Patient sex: F
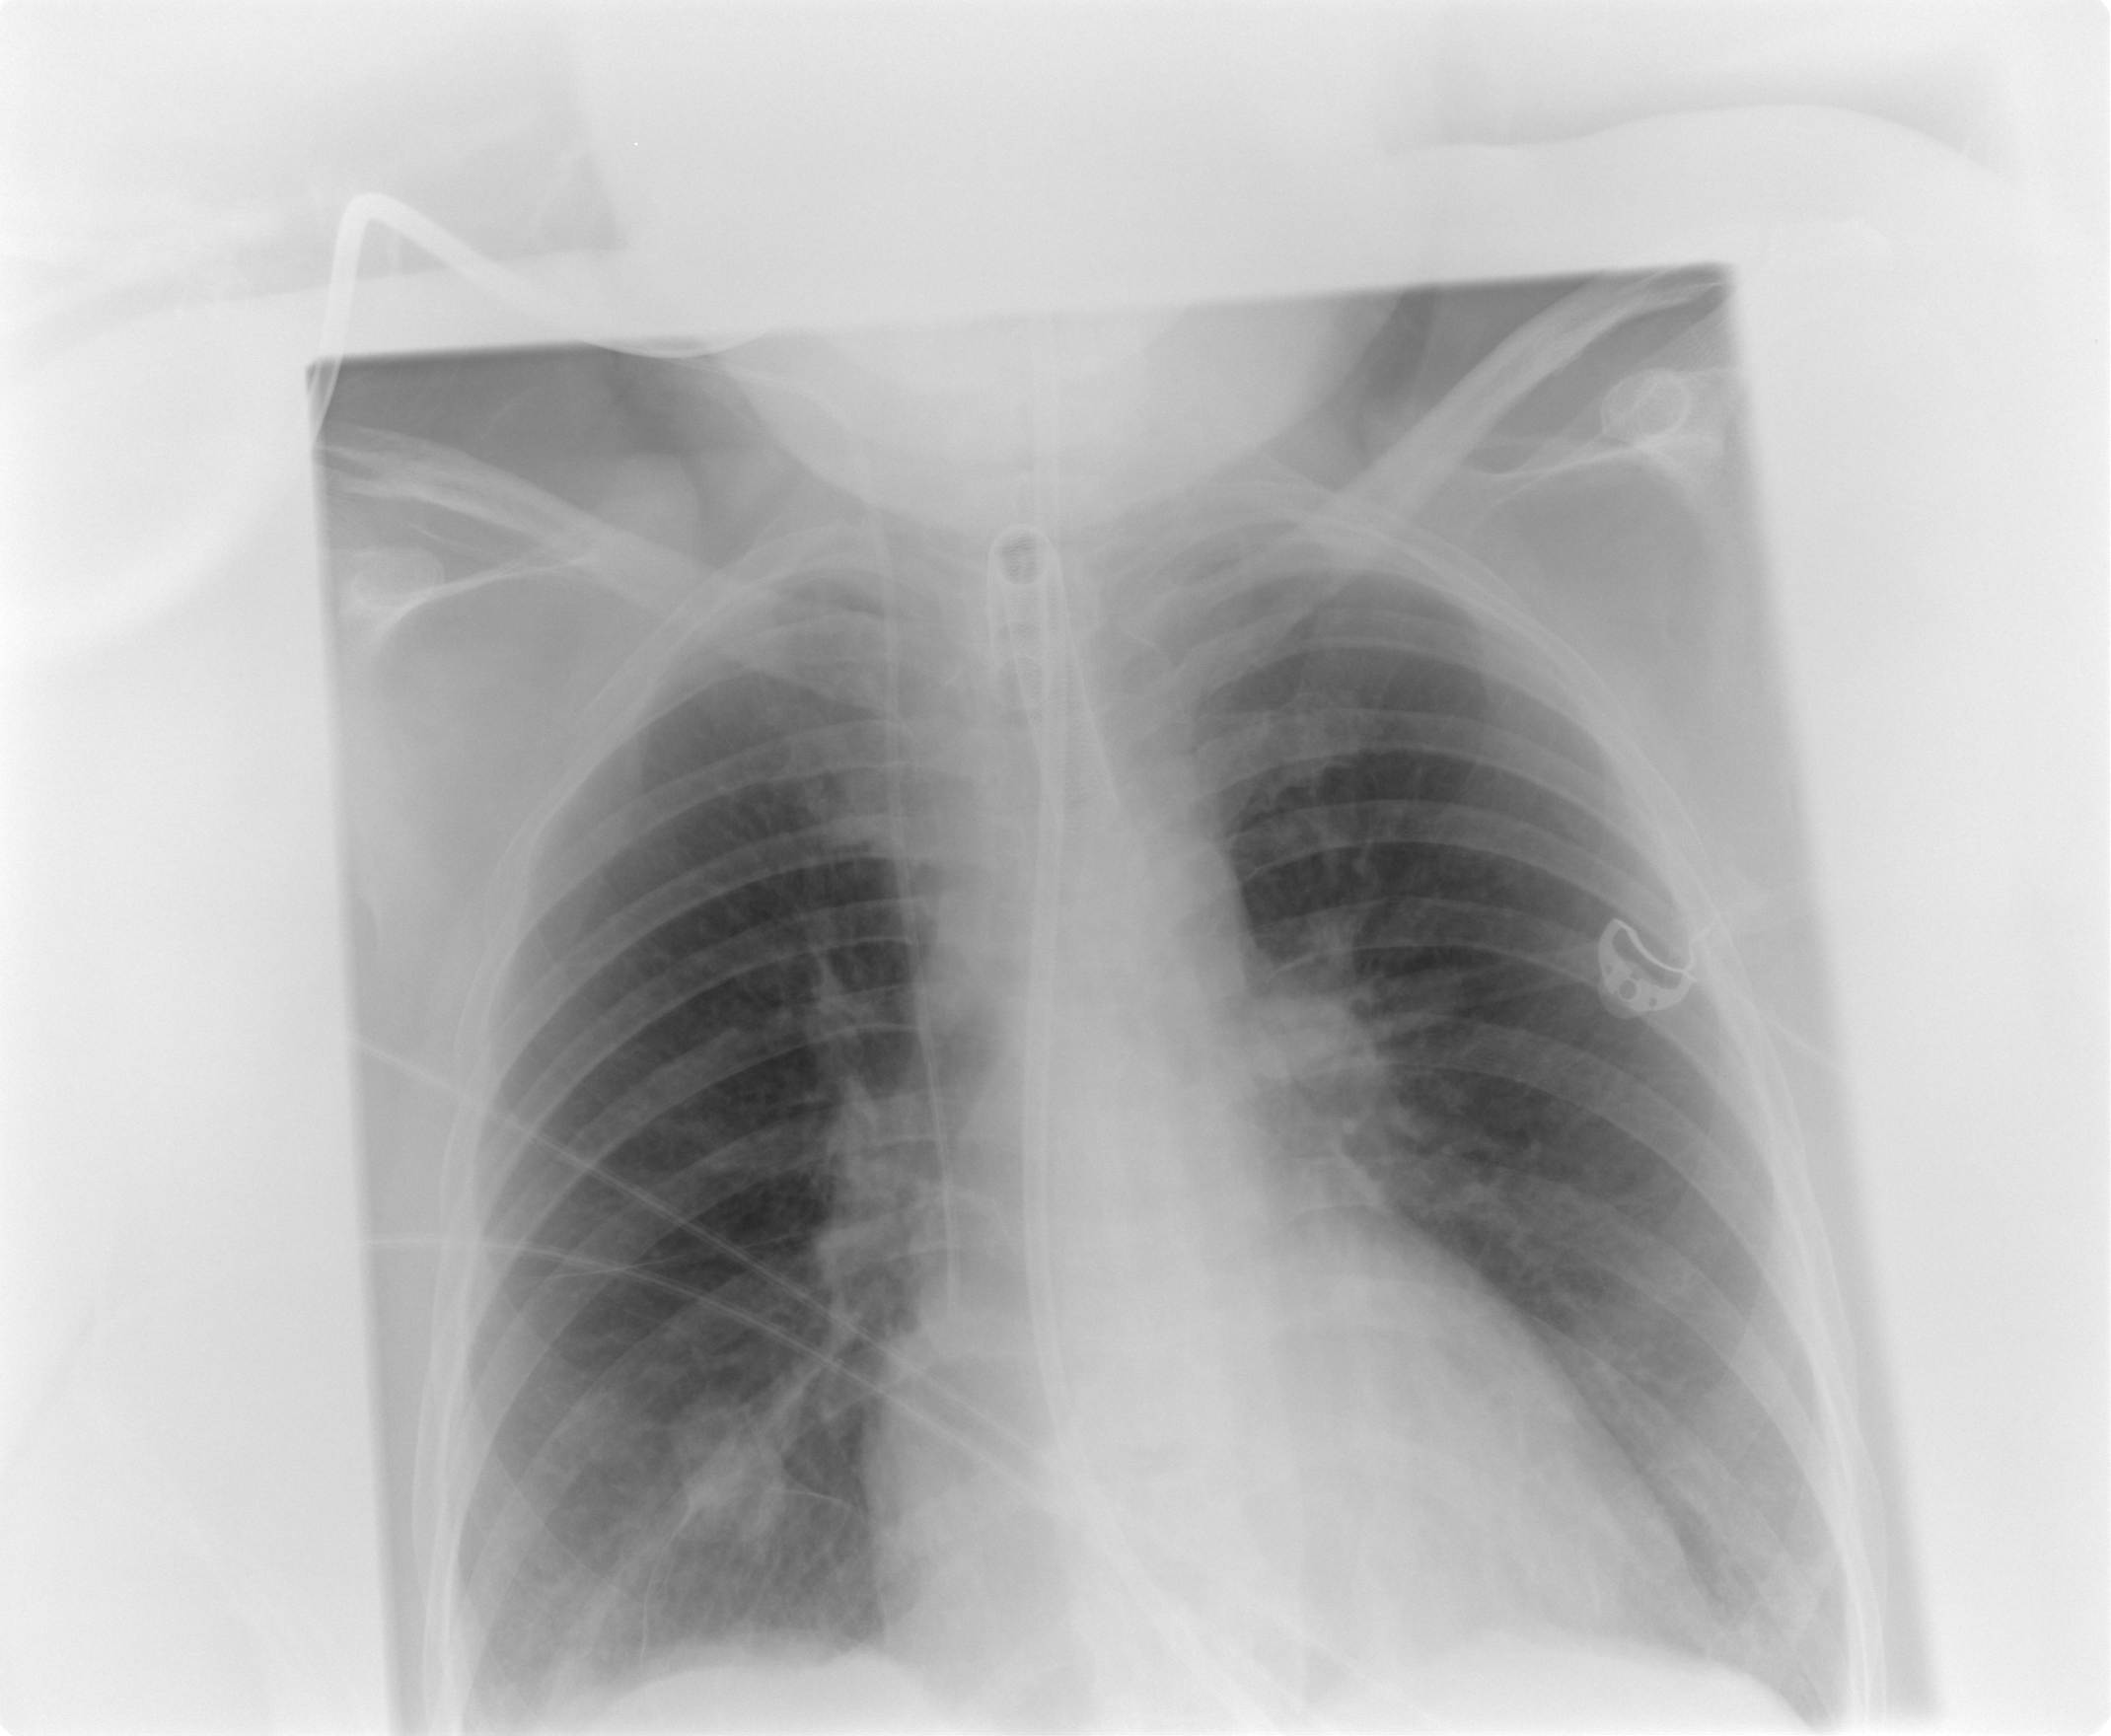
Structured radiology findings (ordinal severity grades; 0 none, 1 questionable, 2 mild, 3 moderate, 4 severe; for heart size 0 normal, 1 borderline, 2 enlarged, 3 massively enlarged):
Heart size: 1
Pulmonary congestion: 0
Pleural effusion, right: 0
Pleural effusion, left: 0
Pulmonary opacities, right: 2
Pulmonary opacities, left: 0
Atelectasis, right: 2
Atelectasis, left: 1